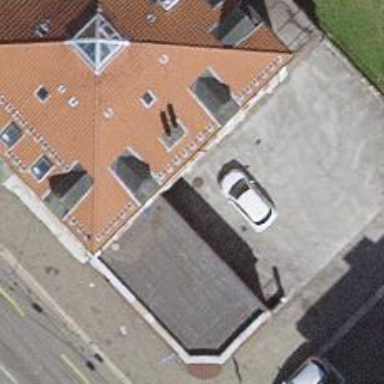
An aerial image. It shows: Group of garages.